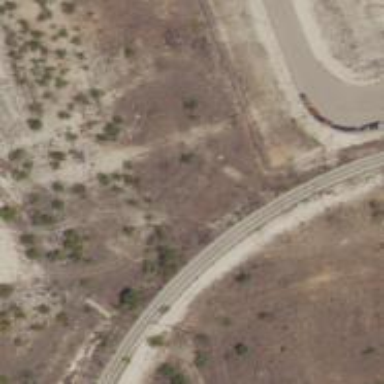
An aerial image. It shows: Railway spur service.